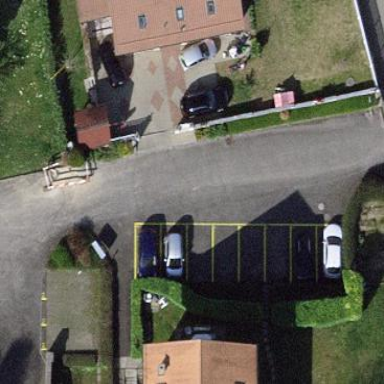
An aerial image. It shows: Street-side parking area.